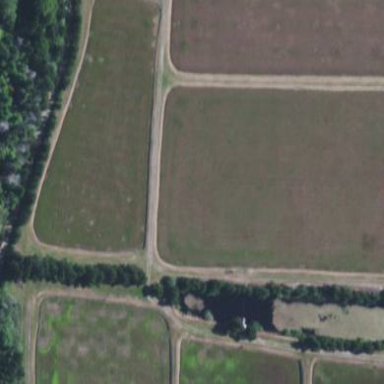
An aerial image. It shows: Farmland with cranberries as the main crop.